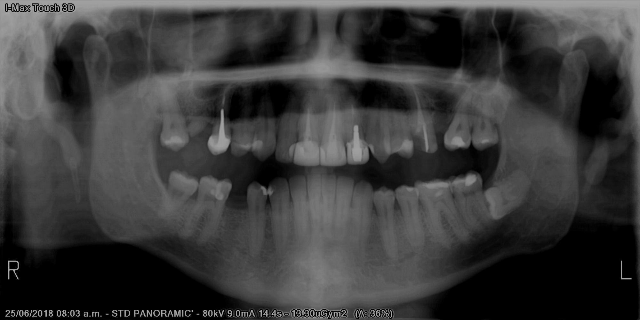
adult